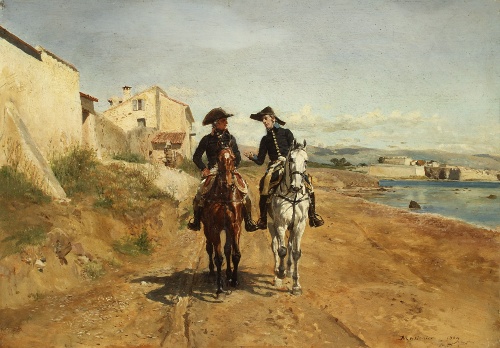
Title: A General and His Aide-de-camp
Artist: Ernest Meissonier
Artist bio: French, Lyons 1815–1891 Paris
Date: 1869
Object type: Painting
Classification: Paintings
Medium: Oil on wood
Dimensions: 7 3/4 x 10 7/8 in. (19.7 x 27.6 cm)
Department: European Paintings
Credit line: Catharine Lorillard Wolfe Collection, Bequest of Catharine Lorillard Wolfe, 1887
Accession year: 1887
Repository: Metropolitan Museum of Art, New York, NY
Tags: Soldiers|Men|Generals|Horses